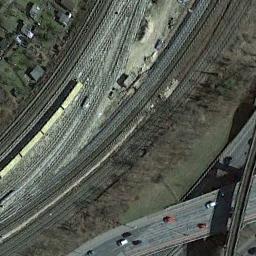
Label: railway